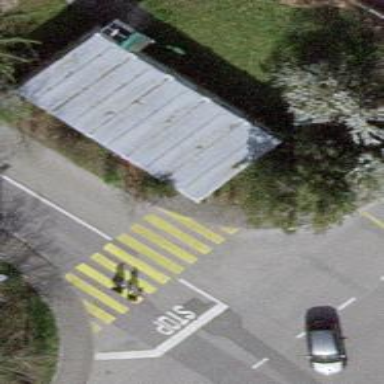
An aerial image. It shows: Asphalt sidewalk.